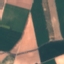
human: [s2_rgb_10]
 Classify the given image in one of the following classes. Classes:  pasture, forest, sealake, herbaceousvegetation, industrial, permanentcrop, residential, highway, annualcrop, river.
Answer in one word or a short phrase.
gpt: AnnualCrop